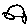
Label: car